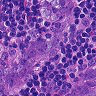
Metastatic tissue present: yes